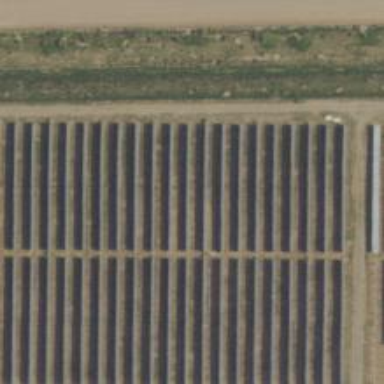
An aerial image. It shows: Solar power generator utilizing photovoltaic technology with solar photovoltaic panels.